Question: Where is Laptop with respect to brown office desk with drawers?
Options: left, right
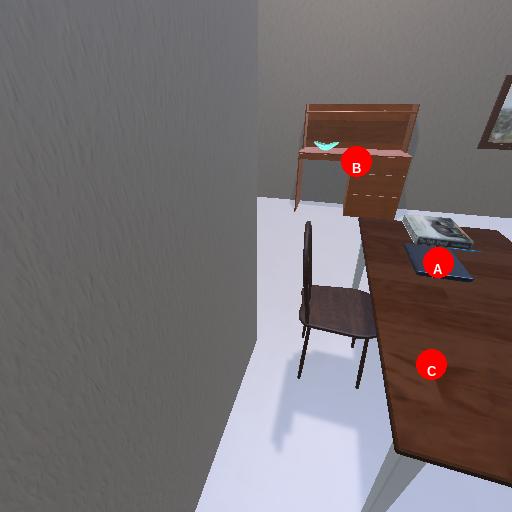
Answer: left